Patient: sex F, age 68
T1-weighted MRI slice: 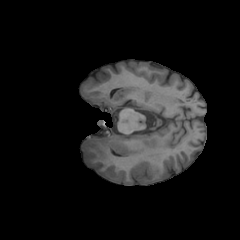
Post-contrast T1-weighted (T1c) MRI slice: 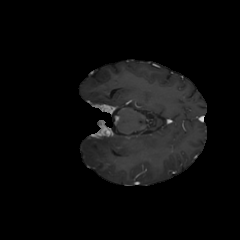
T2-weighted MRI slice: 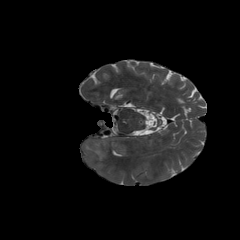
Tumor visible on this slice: yes
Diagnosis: Glioblastoma, IDH-wildtype
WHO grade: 4